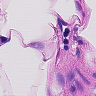
Metastatic tissue present: no